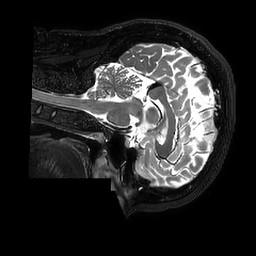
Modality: T2w
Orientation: sagittal
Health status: ill
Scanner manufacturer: philips
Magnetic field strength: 3 T
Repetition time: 2.5 s
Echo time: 0.331 s